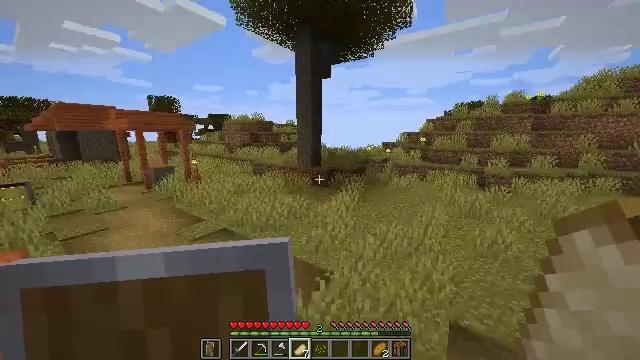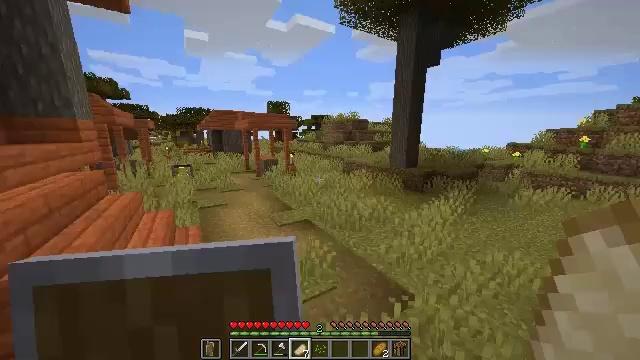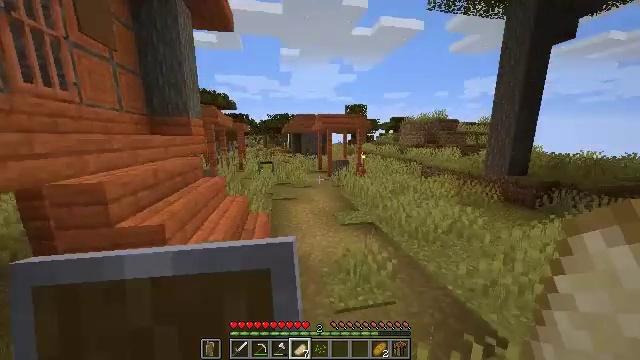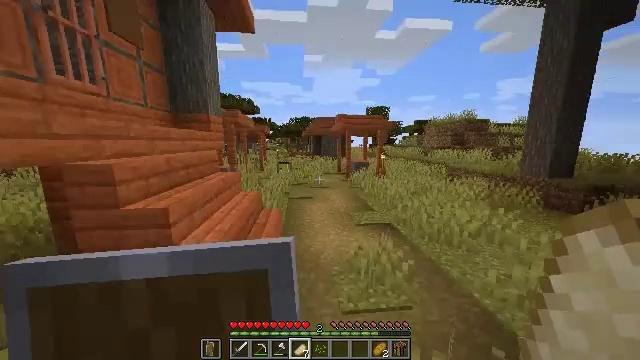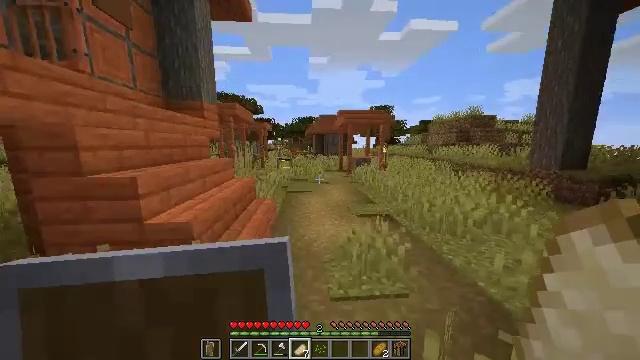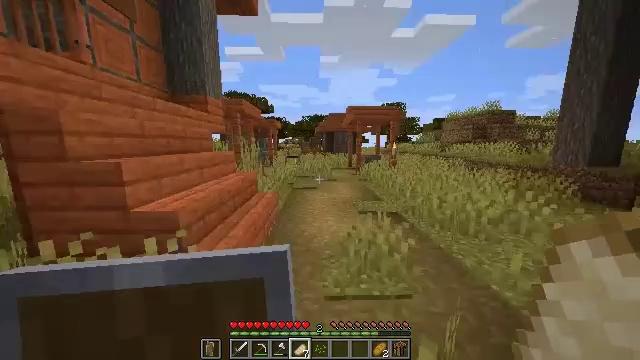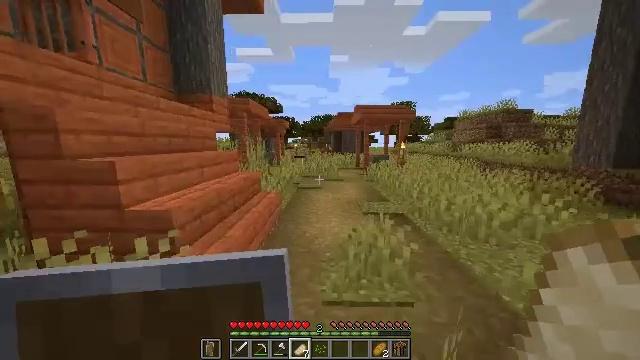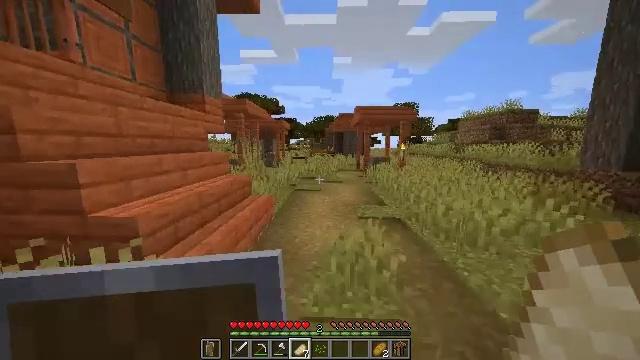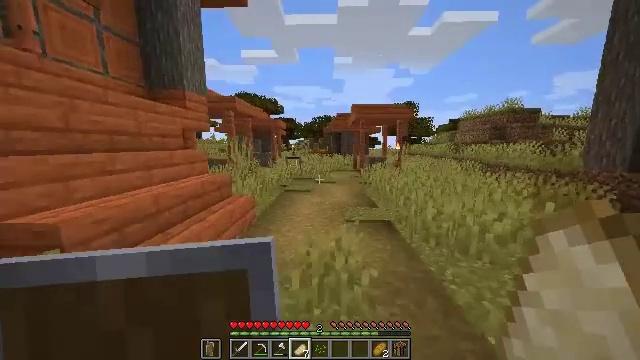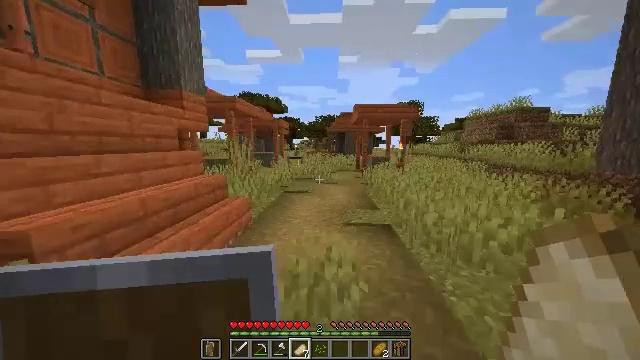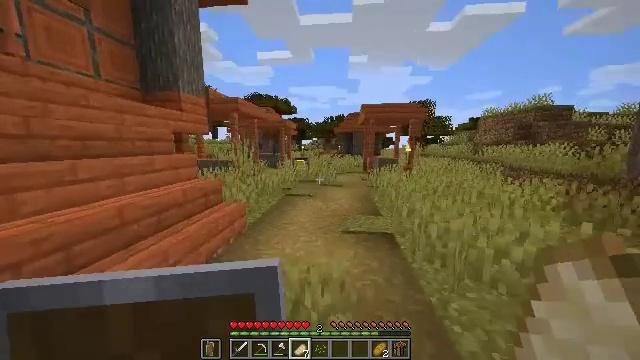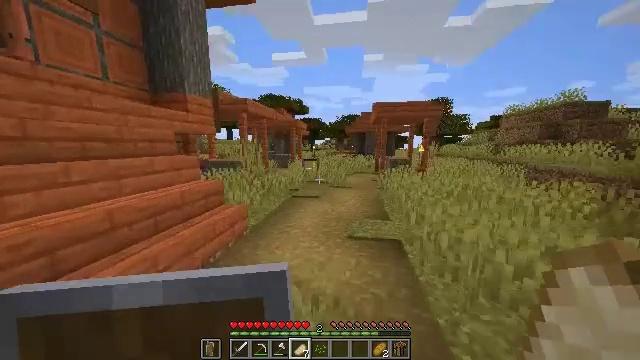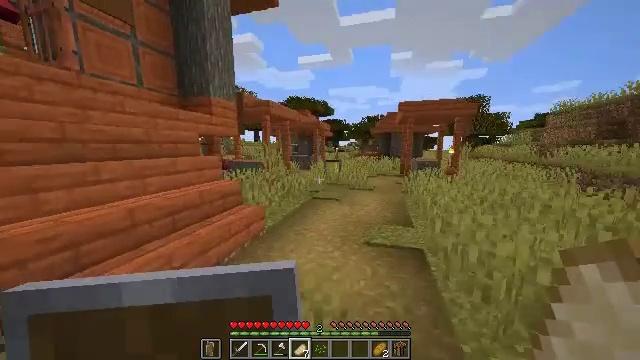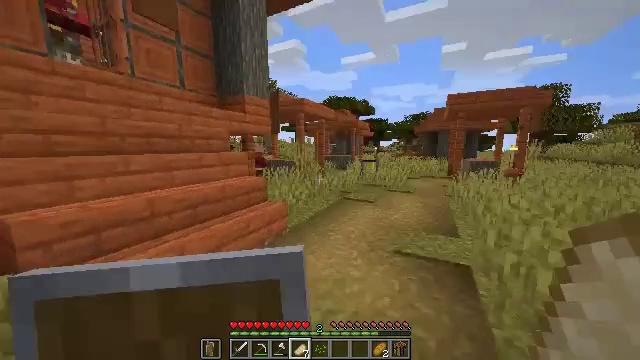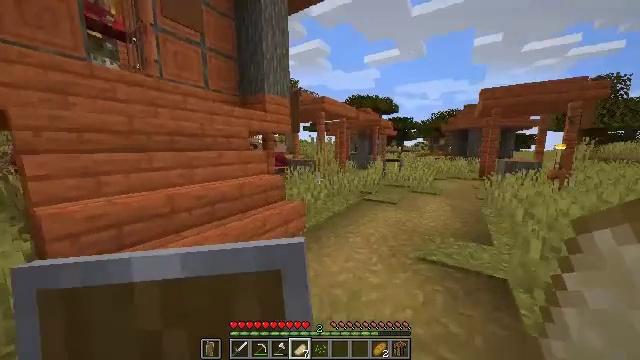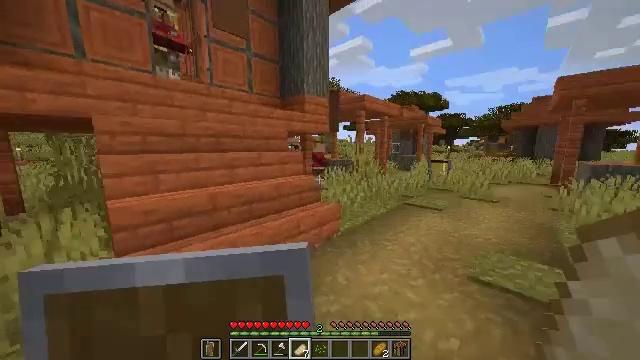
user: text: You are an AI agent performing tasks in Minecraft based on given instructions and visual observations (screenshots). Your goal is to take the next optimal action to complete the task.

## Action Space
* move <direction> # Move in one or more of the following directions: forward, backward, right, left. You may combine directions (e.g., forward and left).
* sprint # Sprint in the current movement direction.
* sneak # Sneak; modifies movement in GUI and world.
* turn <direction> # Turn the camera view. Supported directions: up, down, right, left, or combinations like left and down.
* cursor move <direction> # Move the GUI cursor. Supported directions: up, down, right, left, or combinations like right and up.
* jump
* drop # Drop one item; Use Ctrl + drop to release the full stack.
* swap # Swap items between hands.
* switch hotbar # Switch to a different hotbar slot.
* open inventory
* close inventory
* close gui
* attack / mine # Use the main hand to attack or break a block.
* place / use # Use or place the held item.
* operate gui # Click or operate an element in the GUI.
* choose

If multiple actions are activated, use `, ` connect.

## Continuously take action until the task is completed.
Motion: motion action
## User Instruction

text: Attack the bookshelf to recycle it.
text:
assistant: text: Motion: move forward and move left, turn left
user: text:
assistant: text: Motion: move forward and move left, turn left and up
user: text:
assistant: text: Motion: move forward, turn left and up
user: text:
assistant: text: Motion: move forward, turn left
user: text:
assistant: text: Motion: move forward and move right, turn left
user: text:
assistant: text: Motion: move forward and move right, turn left
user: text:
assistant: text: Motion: move forward and move right
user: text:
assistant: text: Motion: move forward and move right
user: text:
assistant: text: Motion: move forward and move right, turn left
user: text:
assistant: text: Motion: move forward and move right, turn left
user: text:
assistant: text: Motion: move forward and move right, turn left
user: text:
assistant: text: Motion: move forward and move right, turn left
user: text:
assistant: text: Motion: move forward, turn left
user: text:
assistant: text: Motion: move forward, turn left
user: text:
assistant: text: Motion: move forward, turn left
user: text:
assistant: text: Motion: move forward, turn left
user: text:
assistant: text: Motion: move forward, turn left
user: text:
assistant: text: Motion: move forward
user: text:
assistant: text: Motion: move forward
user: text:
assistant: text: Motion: move forward
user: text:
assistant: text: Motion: move forward
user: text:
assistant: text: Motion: move forward
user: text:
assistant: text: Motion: move forward and move left, turn left
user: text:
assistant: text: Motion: move forward and move left, turn left
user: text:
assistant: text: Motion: move forward and move left, turn left
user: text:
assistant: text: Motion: move forward, turn left and up
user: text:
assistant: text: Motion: move forward, turn left and up
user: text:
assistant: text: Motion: move forward, turn left and up
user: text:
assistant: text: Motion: move forward, turn left
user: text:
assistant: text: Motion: move forward, turn left